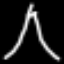
Label: The Eiffel Tower